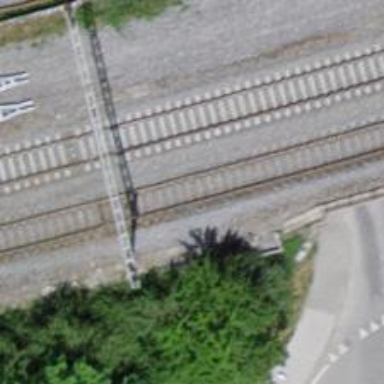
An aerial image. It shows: Railway bridge with electrified tracks and single contact line.